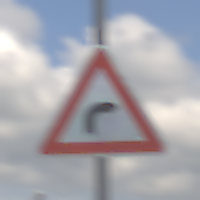
Verkehrszeichen: KurveRechts
Umgebung: Outdoor, RoadRail
Tageszeit: Midday
Wetter: PartlyCloudy
Licht: Natural
Jahreszeit: NotSpecified
Kontrast: HighContrast